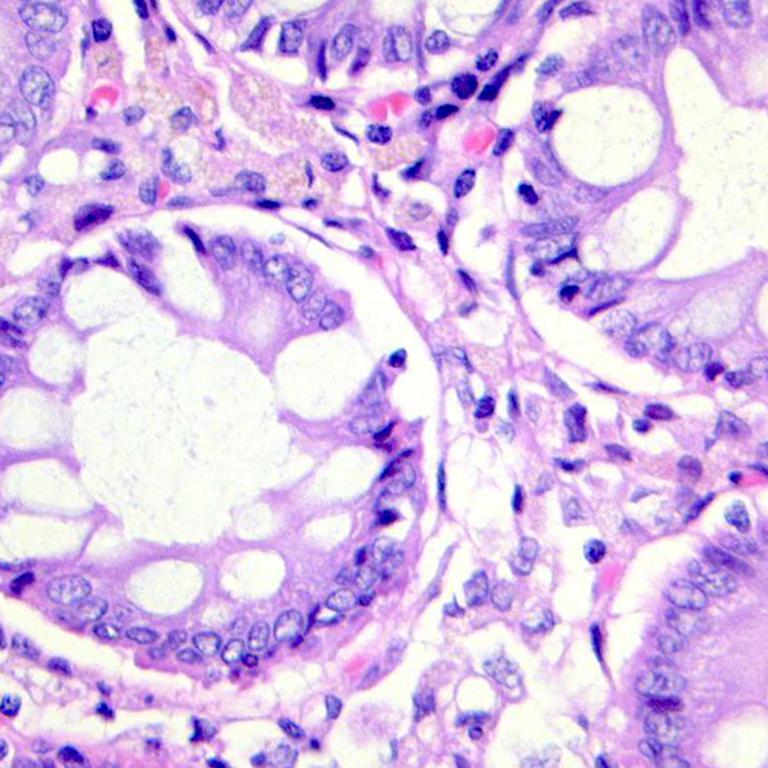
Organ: colon
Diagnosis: benign